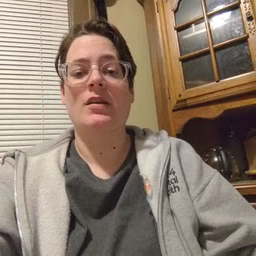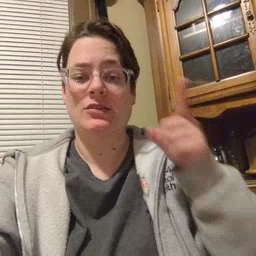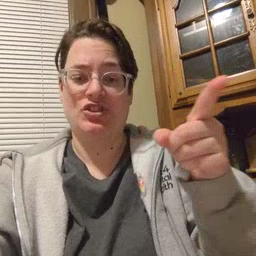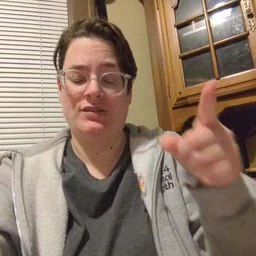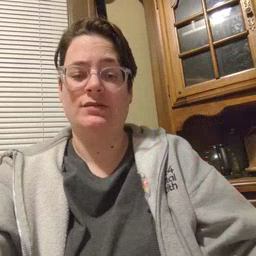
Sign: hesheit